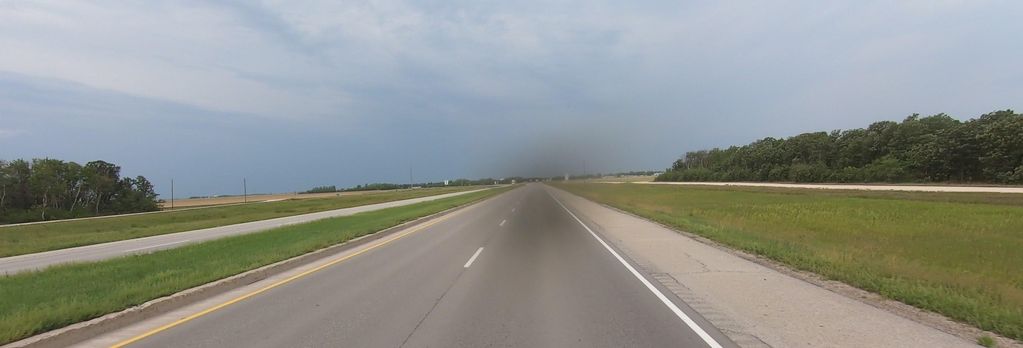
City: winnipeg